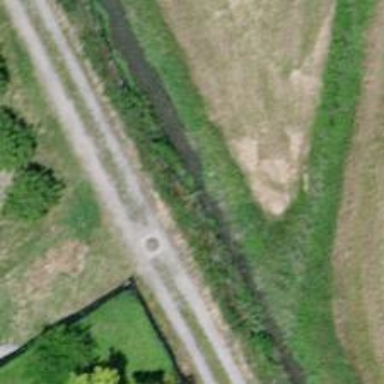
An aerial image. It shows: Ditch serving as waterway.